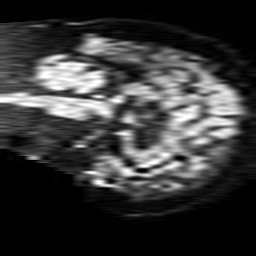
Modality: TRACE
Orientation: sagittal
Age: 75
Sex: male
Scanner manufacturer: philips
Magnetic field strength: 1.5 T
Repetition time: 4.038 s
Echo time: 0.09904 s